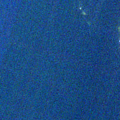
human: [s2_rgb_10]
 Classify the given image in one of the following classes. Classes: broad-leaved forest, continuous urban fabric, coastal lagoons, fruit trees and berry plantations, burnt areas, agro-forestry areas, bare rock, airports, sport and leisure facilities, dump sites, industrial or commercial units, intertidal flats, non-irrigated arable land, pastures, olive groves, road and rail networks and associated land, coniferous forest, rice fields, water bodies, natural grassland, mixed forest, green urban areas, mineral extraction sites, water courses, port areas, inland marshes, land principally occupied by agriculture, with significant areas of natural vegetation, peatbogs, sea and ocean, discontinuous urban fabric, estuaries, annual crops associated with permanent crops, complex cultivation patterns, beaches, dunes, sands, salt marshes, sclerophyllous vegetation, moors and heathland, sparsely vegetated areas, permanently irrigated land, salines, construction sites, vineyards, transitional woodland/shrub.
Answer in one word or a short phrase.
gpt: sea and ocean